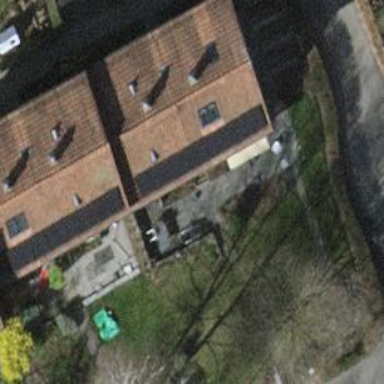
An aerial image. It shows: Gabled house with roof tiles in beige color. The roof is oriented across the building and its color is orangish red.